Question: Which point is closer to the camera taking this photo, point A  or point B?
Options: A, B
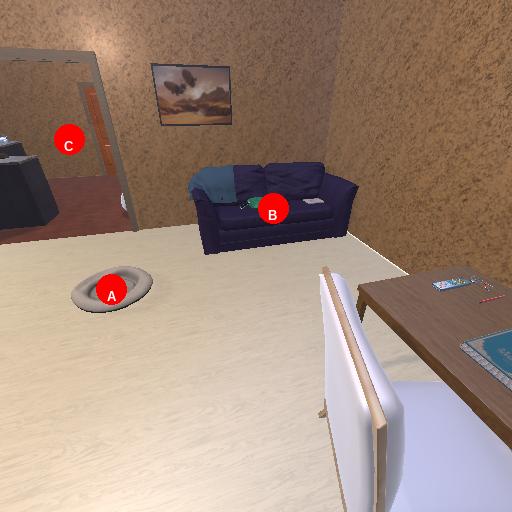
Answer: A